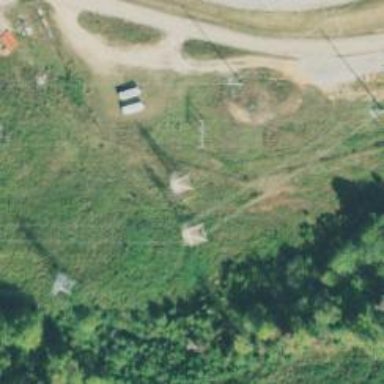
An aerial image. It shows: Lattice structure tower used for power transmission.